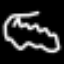
Label: squiggle